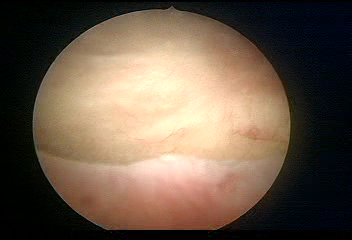
Modality: WLC
Class: Normal mucosa
Bladder cancer association: No